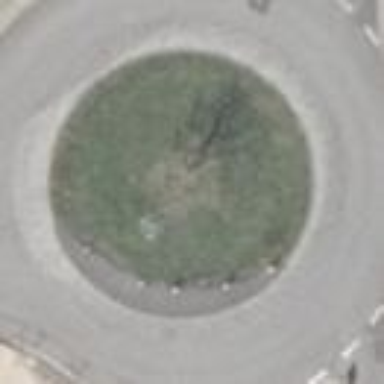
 leading to roundabout. The road has separate sidewalks."